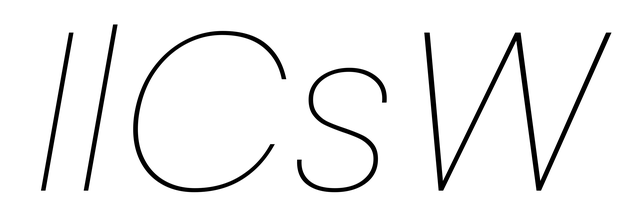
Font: Poppins-ThinItalic